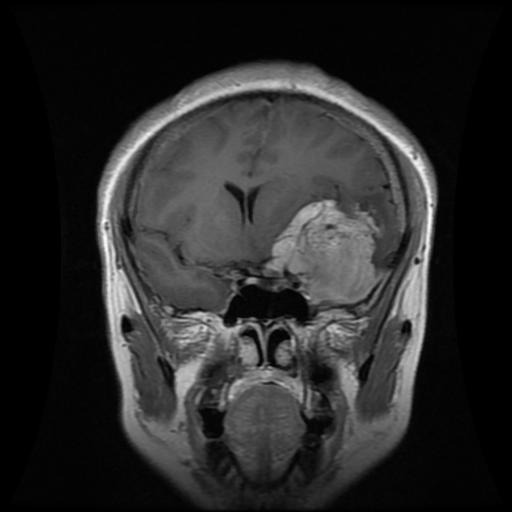
Label: meningioma